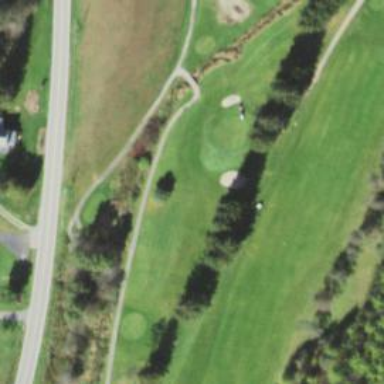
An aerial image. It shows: Pathway for golfing.